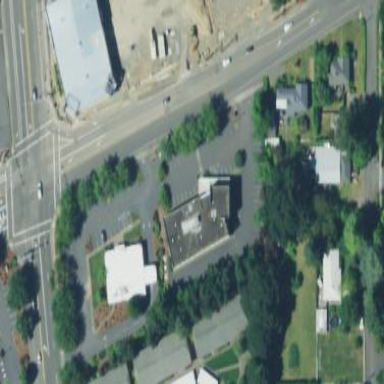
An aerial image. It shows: Clinic.